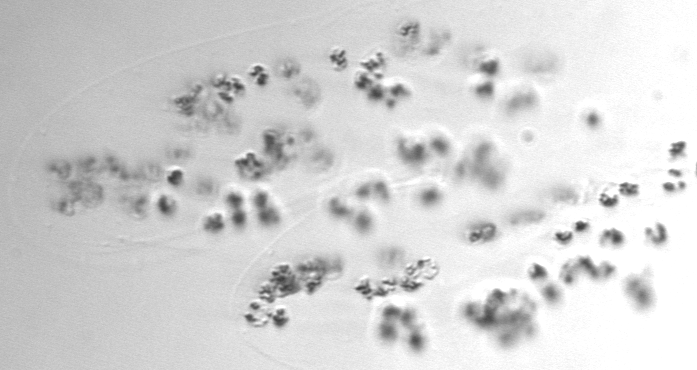
Label: Phaeocystis